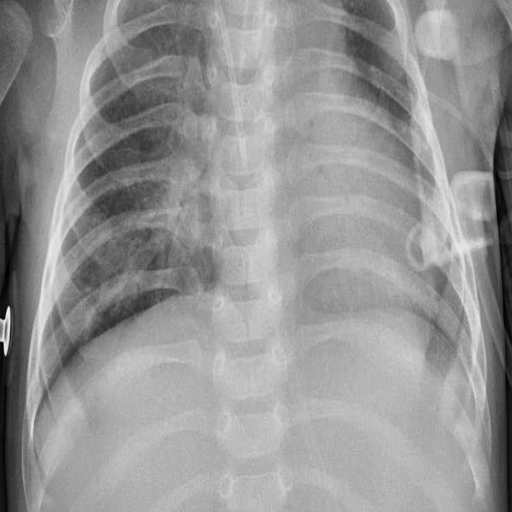
Finding: PNEUMONIA